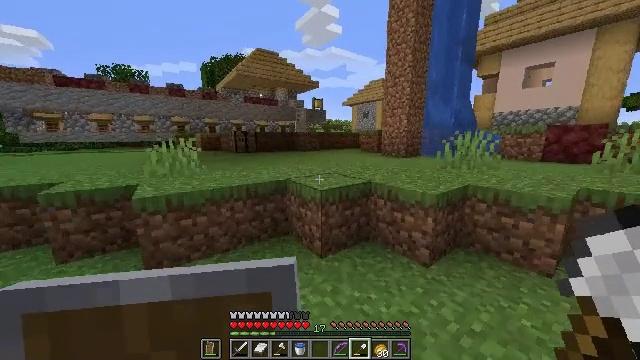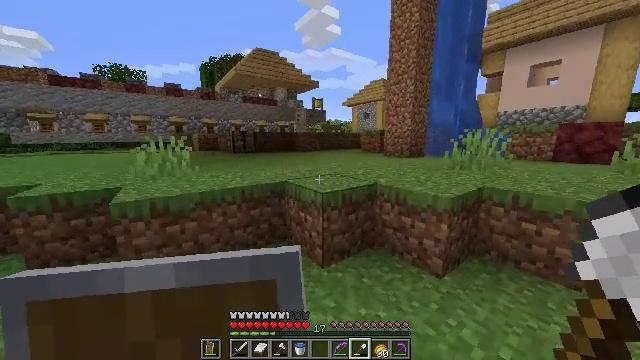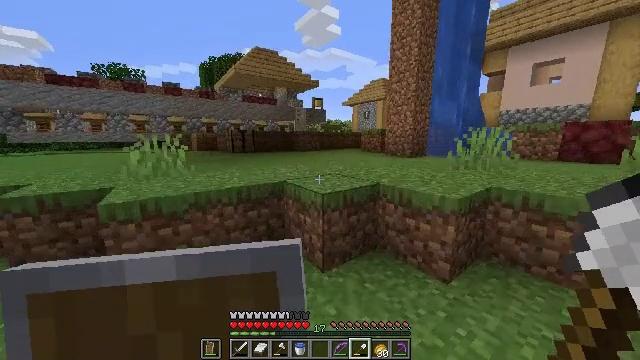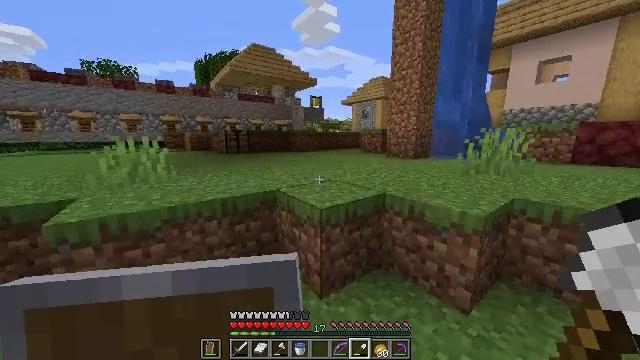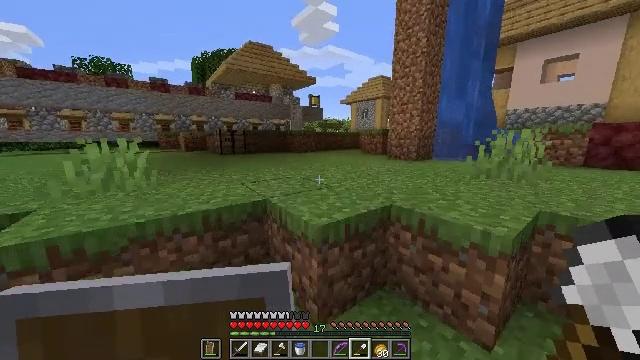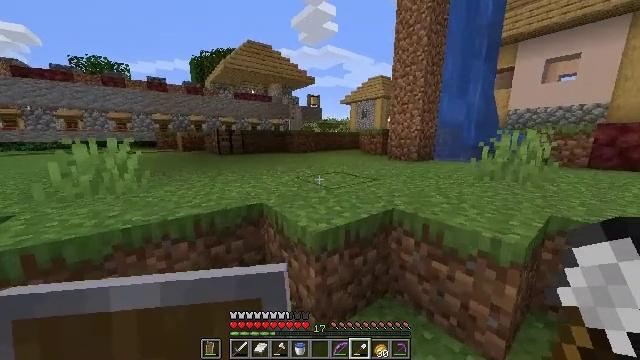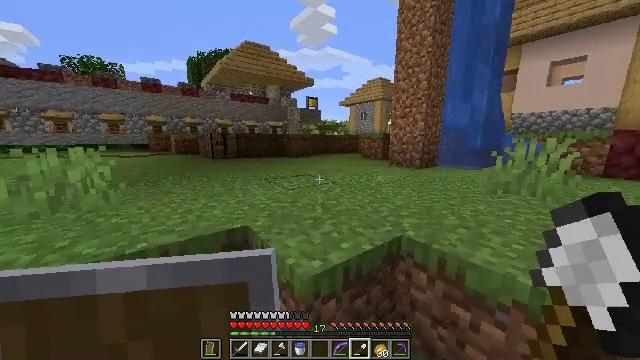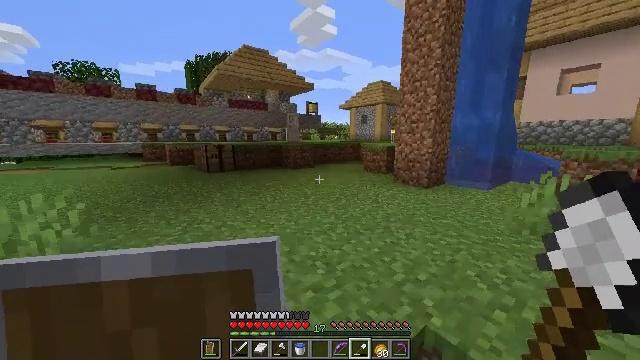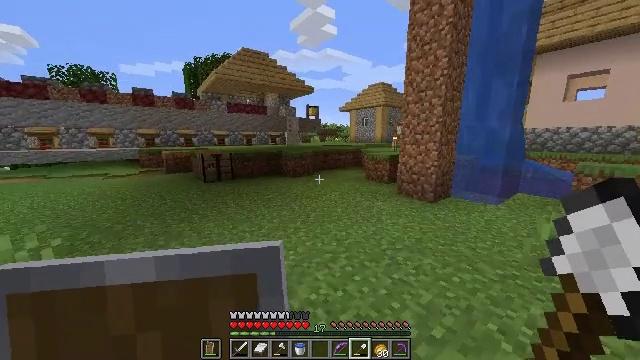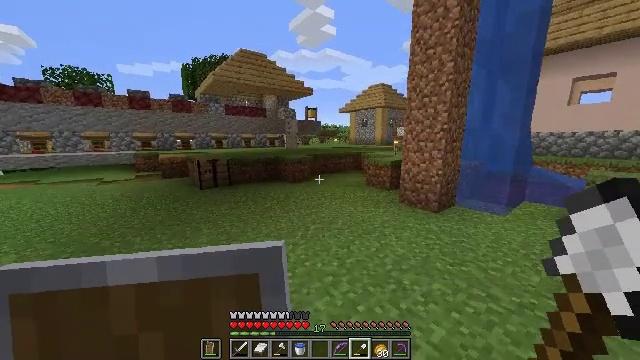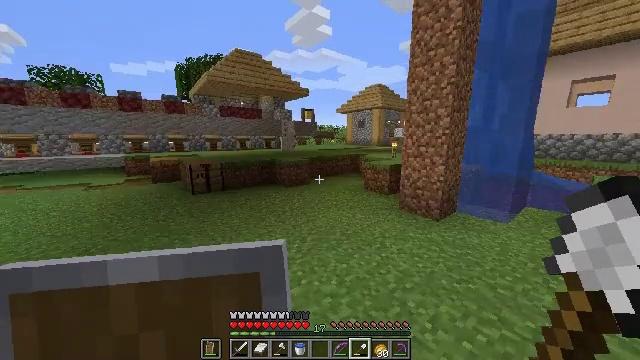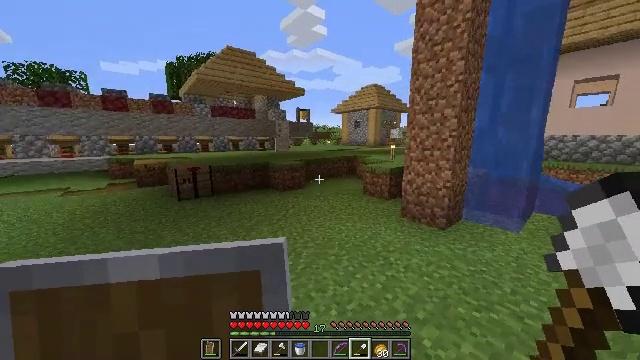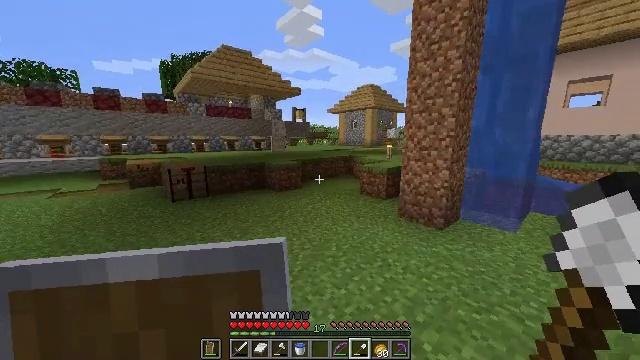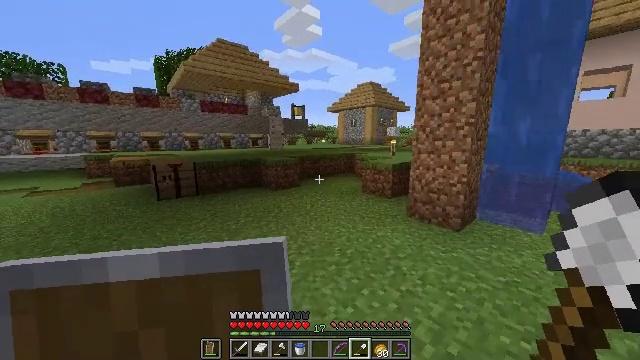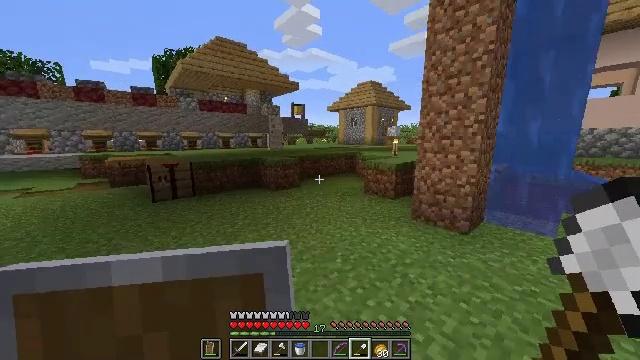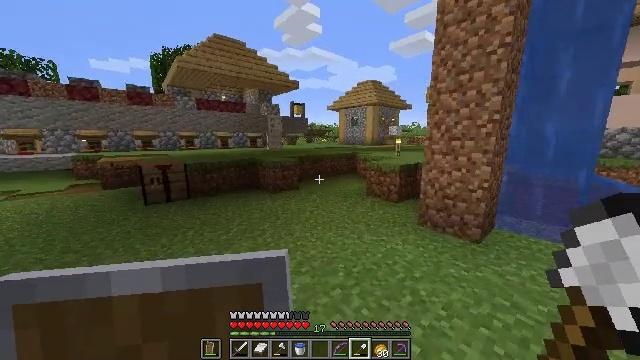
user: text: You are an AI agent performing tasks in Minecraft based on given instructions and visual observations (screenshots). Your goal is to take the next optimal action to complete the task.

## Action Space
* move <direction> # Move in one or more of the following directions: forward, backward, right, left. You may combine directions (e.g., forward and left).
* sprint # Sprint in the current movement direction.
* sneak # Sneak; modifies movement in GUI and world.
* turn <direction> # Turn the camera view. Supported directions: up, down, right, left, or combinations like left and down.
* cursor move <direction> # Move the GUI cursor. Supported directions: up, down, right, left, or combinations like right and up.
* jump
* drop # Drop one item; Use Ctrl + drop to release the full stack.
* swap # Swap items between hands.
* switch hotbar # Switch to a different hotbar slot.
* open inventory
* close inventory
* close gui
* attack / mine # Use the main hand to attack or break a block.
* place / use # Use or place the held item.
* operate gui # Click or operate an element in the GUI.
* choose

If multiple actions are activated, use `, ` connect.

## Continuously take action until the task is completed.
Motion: motion action
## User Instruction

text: Collect sand to make glass.
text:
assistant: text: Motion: move forward
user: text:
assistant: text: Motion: move forward
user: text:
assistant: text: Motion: move forward
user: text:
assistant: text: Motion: move forward
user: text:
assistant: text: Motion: move forward
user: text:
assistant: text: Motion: move forward, jump
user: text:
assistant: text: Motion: move forward, jump
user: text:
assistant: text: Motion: move forward, jump
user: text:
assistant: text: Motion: move forward, jump
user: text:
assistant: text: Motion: move forward
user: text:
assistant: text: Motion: move forward, turn right
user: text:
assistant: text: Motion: move forward
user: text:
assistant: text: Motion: move forward
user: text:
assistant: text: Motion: move forward
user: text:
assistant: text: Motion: move forward
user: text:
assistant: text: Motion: move forward
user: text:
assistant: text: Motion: move forward
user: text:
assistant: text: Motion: move forward
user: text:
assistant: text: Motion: move forward
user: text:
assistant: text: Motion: move forward, turn right
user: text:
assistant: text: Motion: move forward, turn right
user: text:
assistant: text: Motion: move forward
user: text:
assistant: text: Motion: move forward
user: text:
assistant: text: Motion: move forward
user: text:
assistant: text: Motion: move forward
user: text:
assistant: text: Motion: move forward
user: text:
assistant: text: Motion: move forward
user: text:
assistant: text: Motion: move forward
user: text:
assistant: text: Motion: move forward
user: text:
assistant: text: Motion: move forward